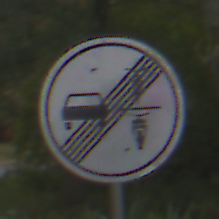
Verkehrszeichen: EndeVerbotUeberholenEinspurigeFahrzeuge
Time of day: Midday
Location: Outdoor (Nature)
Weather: Overcast
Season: Autumn
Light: Natural